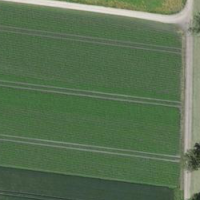
EUNIS habitat code: 25
Species observed at this site:
Cyperus esculentus